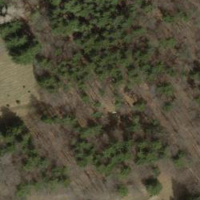
EUNIS habitat code: 44
Species observed at this site:
Aegopodium podagraria